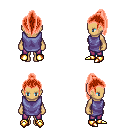
a pixel art fantasy rpg character, female body template, human, tanned skin, chain tabard jacket, magenta pants, red long topknot hairstyle, gold boots, four views (front, back, left, right), 2x2 character sprite sheet, small pixel art, hard edges, no anti-aliasing